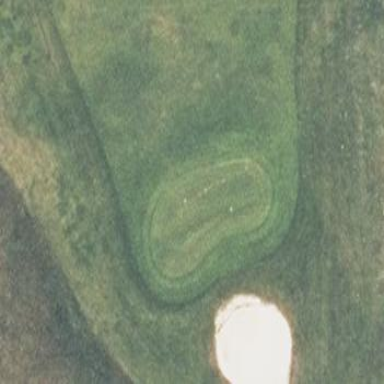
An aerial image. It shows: Golf green.